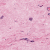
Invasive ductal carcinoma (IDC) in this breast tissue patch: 0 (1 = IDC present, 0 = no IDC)